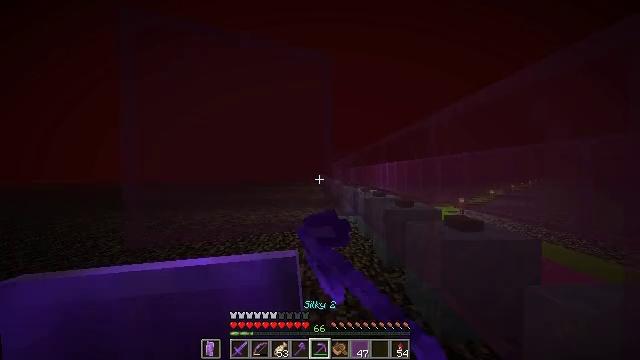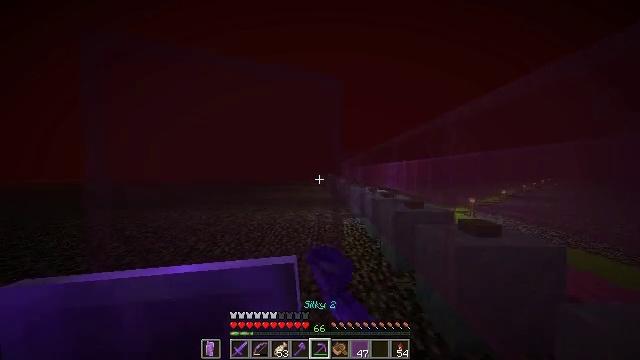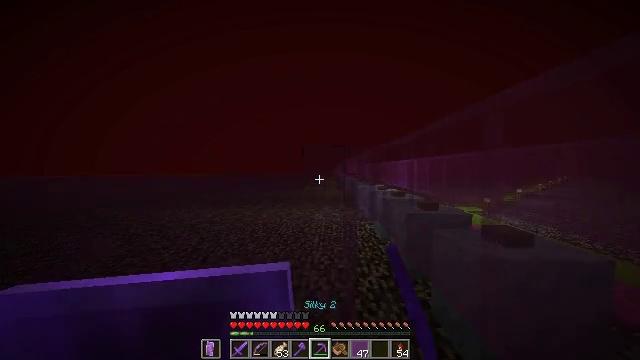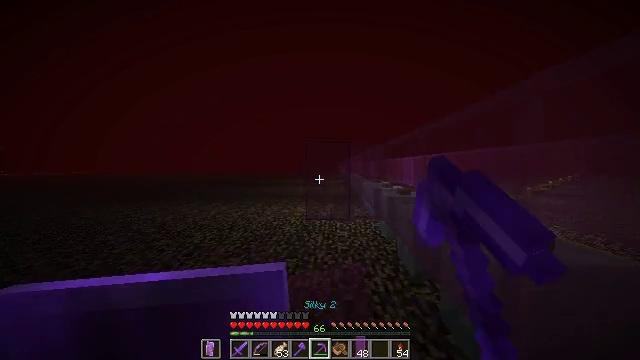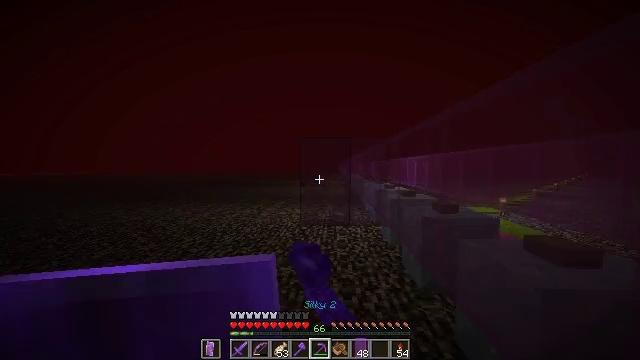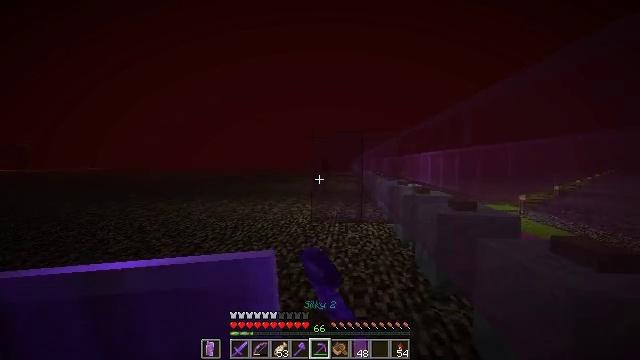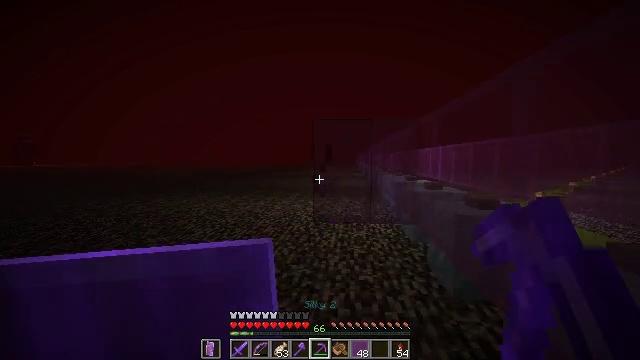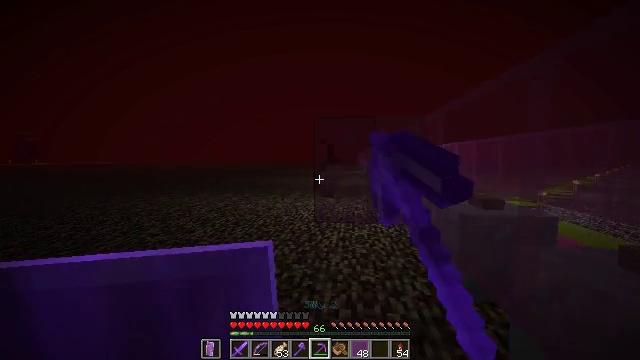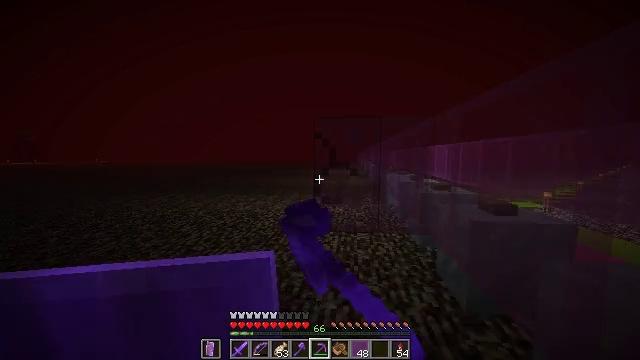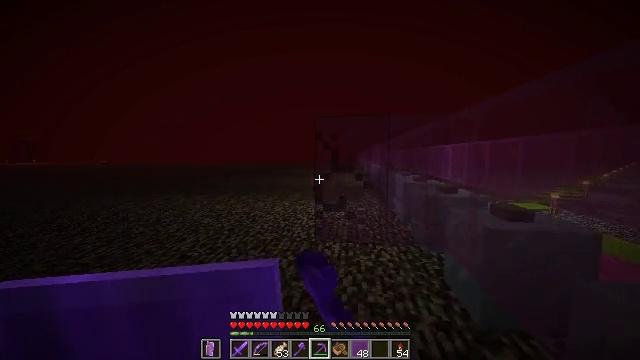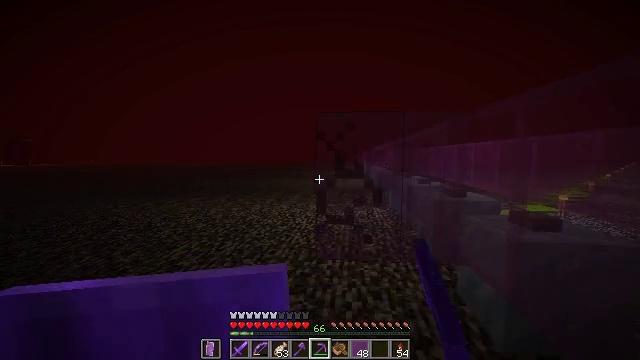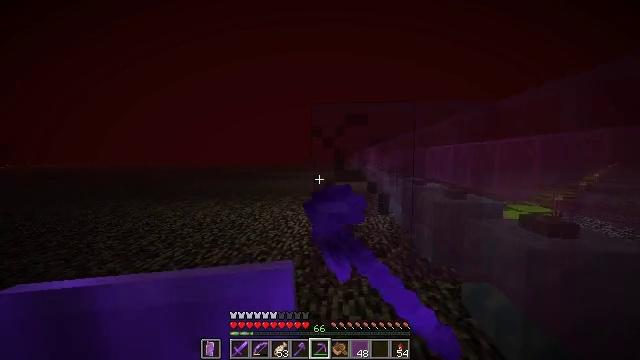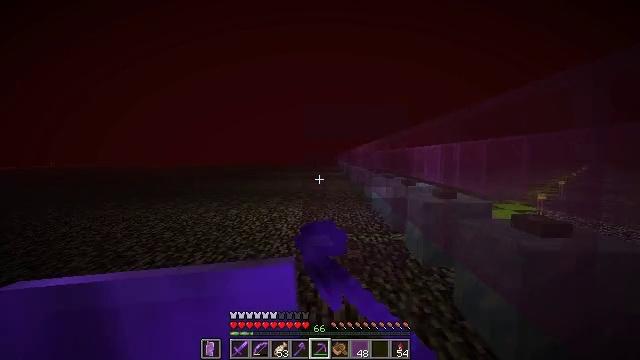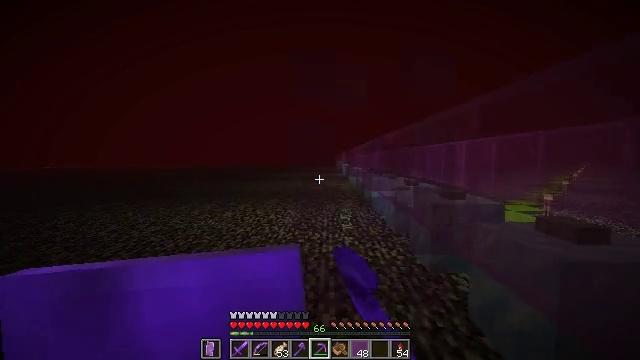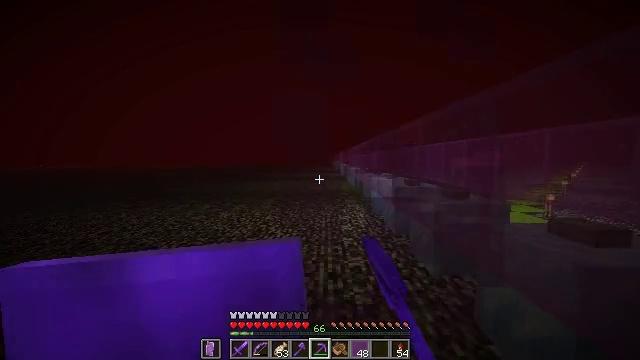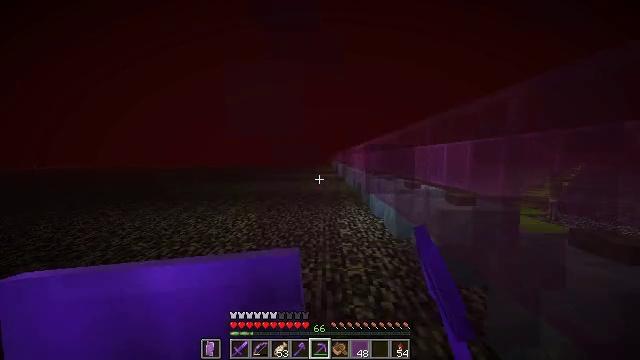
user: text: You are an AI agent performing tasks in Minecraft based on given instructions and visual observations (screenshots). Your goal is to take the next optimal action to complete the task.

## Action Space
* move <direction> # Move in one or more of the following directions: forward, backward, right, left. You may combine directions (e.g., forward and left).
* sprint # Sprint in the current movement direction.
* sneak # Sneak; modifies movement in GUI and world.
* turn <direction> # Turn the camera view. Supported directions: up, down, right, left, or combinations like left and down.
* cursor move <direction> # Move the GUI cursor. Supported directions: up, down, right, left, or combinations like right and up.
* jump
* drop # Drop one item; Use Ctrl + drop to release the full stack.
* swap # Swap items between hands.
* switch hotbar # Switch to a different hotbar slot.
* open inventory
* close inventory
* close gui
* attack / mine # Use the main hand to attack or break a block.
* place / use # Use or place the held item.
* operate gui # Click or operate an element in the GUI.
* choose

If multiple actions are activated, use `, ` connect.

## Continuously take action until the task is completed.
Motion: motion action
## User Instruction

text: Destroy the magenta stained glass pane.
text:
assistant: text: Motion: move forward, turn left, attack / mine
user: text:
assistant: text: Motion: move forward, turn left, attack / mine
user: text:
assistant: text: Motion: move forward, turn left, attack / mine
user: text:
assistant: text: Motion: move forward, attack / mine
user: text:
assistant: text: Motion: move forward, turn left, attack / mine
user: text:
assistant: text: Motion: move forward, turn left, attack / mine
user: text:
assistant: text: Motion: move forward, attack / mine
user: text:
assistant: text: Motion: move forward, attack / mine
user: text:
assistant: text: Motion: move forward, attack / mine
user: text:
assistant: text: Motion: move forward, attack / mine
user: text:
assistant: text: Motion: move forward, turn right, attack / mine
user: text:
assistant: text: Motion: move forward, turn right, attack / mine
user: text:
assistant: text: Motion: move forward, attack / mine
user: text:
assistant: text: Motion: move forward, attack / mine
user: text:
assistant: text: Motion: move forward, attack / mine
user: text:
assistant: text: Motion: move forward, attack / mine
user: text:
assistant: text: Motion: attack / mine